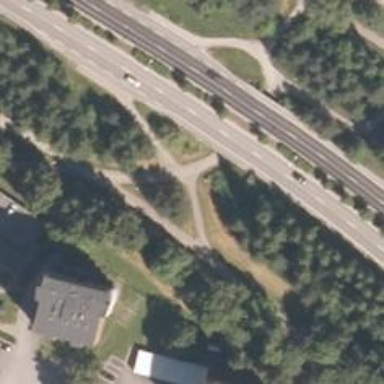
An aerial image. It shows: Asphalt cycleway.